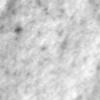
Label: no_change